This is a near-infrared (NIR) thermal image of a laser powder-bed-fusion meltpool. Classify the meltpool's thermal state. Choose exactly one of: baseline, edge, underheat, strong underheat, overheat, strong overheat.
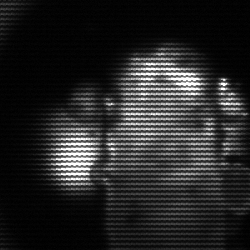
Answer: strong underheat